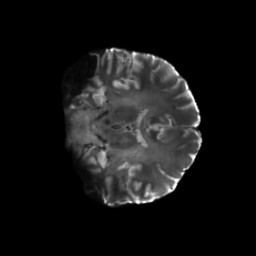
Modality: T2w
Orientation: coronal
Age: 27
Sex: male
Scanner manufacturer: siemens
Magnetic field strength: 6.98 T
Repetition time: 7.08 s
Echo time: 0.0756 s